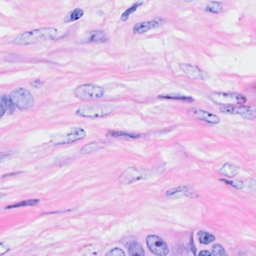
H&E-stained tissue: Breast